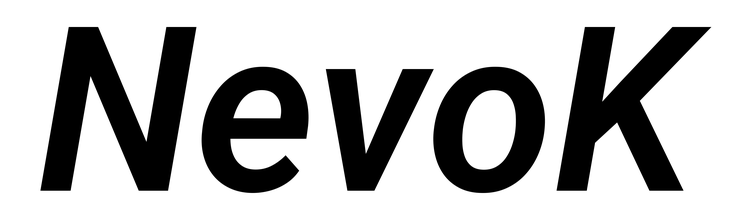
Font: Roboto-Italic_SemiBold_Italic